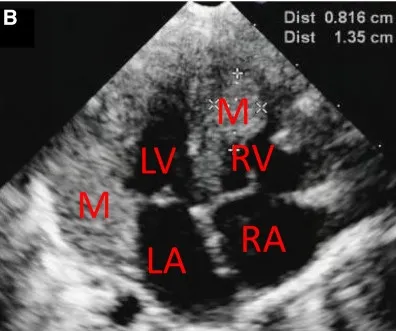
Transthoracic echocardiography (A-D) showing that there are multiple hyperechogenic masses within the atrial septum (0.765 cm x 0.914 cm and 0.7 cm x 1.2 cm), the interventricular septum (0.816 cm x 1.35 cm) and the inferolateral wall of the left ventricle (1.37 cm x 3.07 cm).
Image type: radiology (ultrasound)